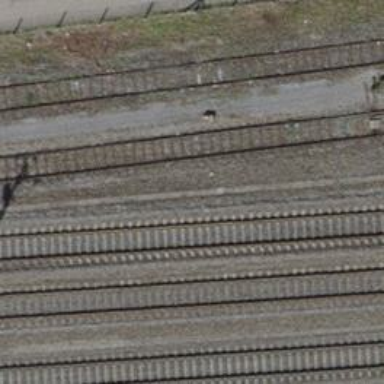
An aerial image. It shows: Rail siding with electrified tracks using contact line.